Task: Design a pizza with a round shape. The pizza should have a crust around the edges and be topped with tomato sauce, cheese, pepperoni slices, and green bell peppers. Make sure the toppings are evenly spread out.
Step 584:
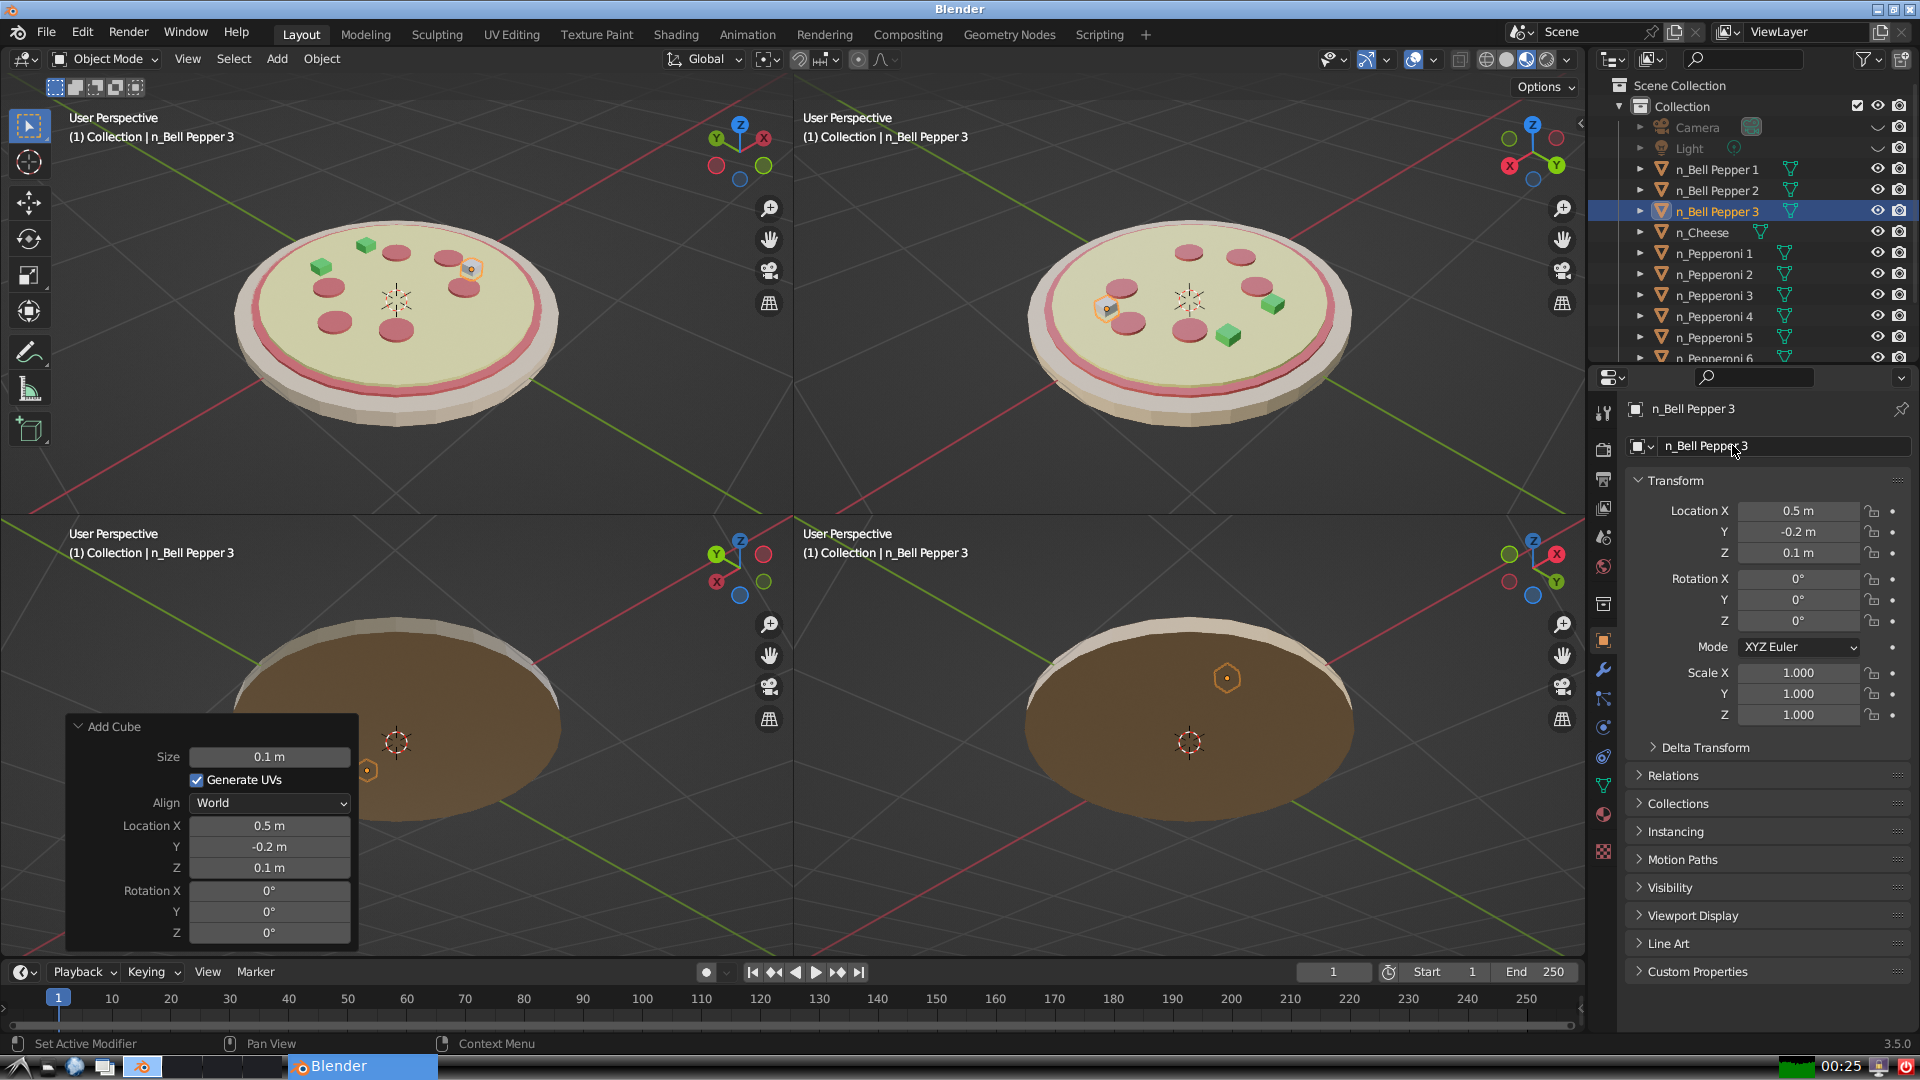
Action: {"mouse_move": [1603, 815]}